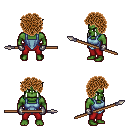
a pixel art fantasy rpg character, male body template, orc, green skin, blue vest, red pants, brown curly afro hairstyle, metal gloves, spear, four views (front, back, left, right), 2x2 character sprite sheet, small pixel art, hard edges, no anti-aliasing